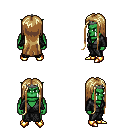
a pixel art fantasy rpg character, male body template, orc, green skin, gray robe, magenta pants, blonde extra-long hairstyle, iron tiara, gold boots, four views (front, back, left, right), 2x2 character sprite sheet, small pixel art, hard edges, no anti-aliasing